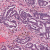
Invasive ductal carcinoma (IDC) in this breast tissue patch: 1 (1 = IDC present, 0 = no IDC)